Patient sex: F
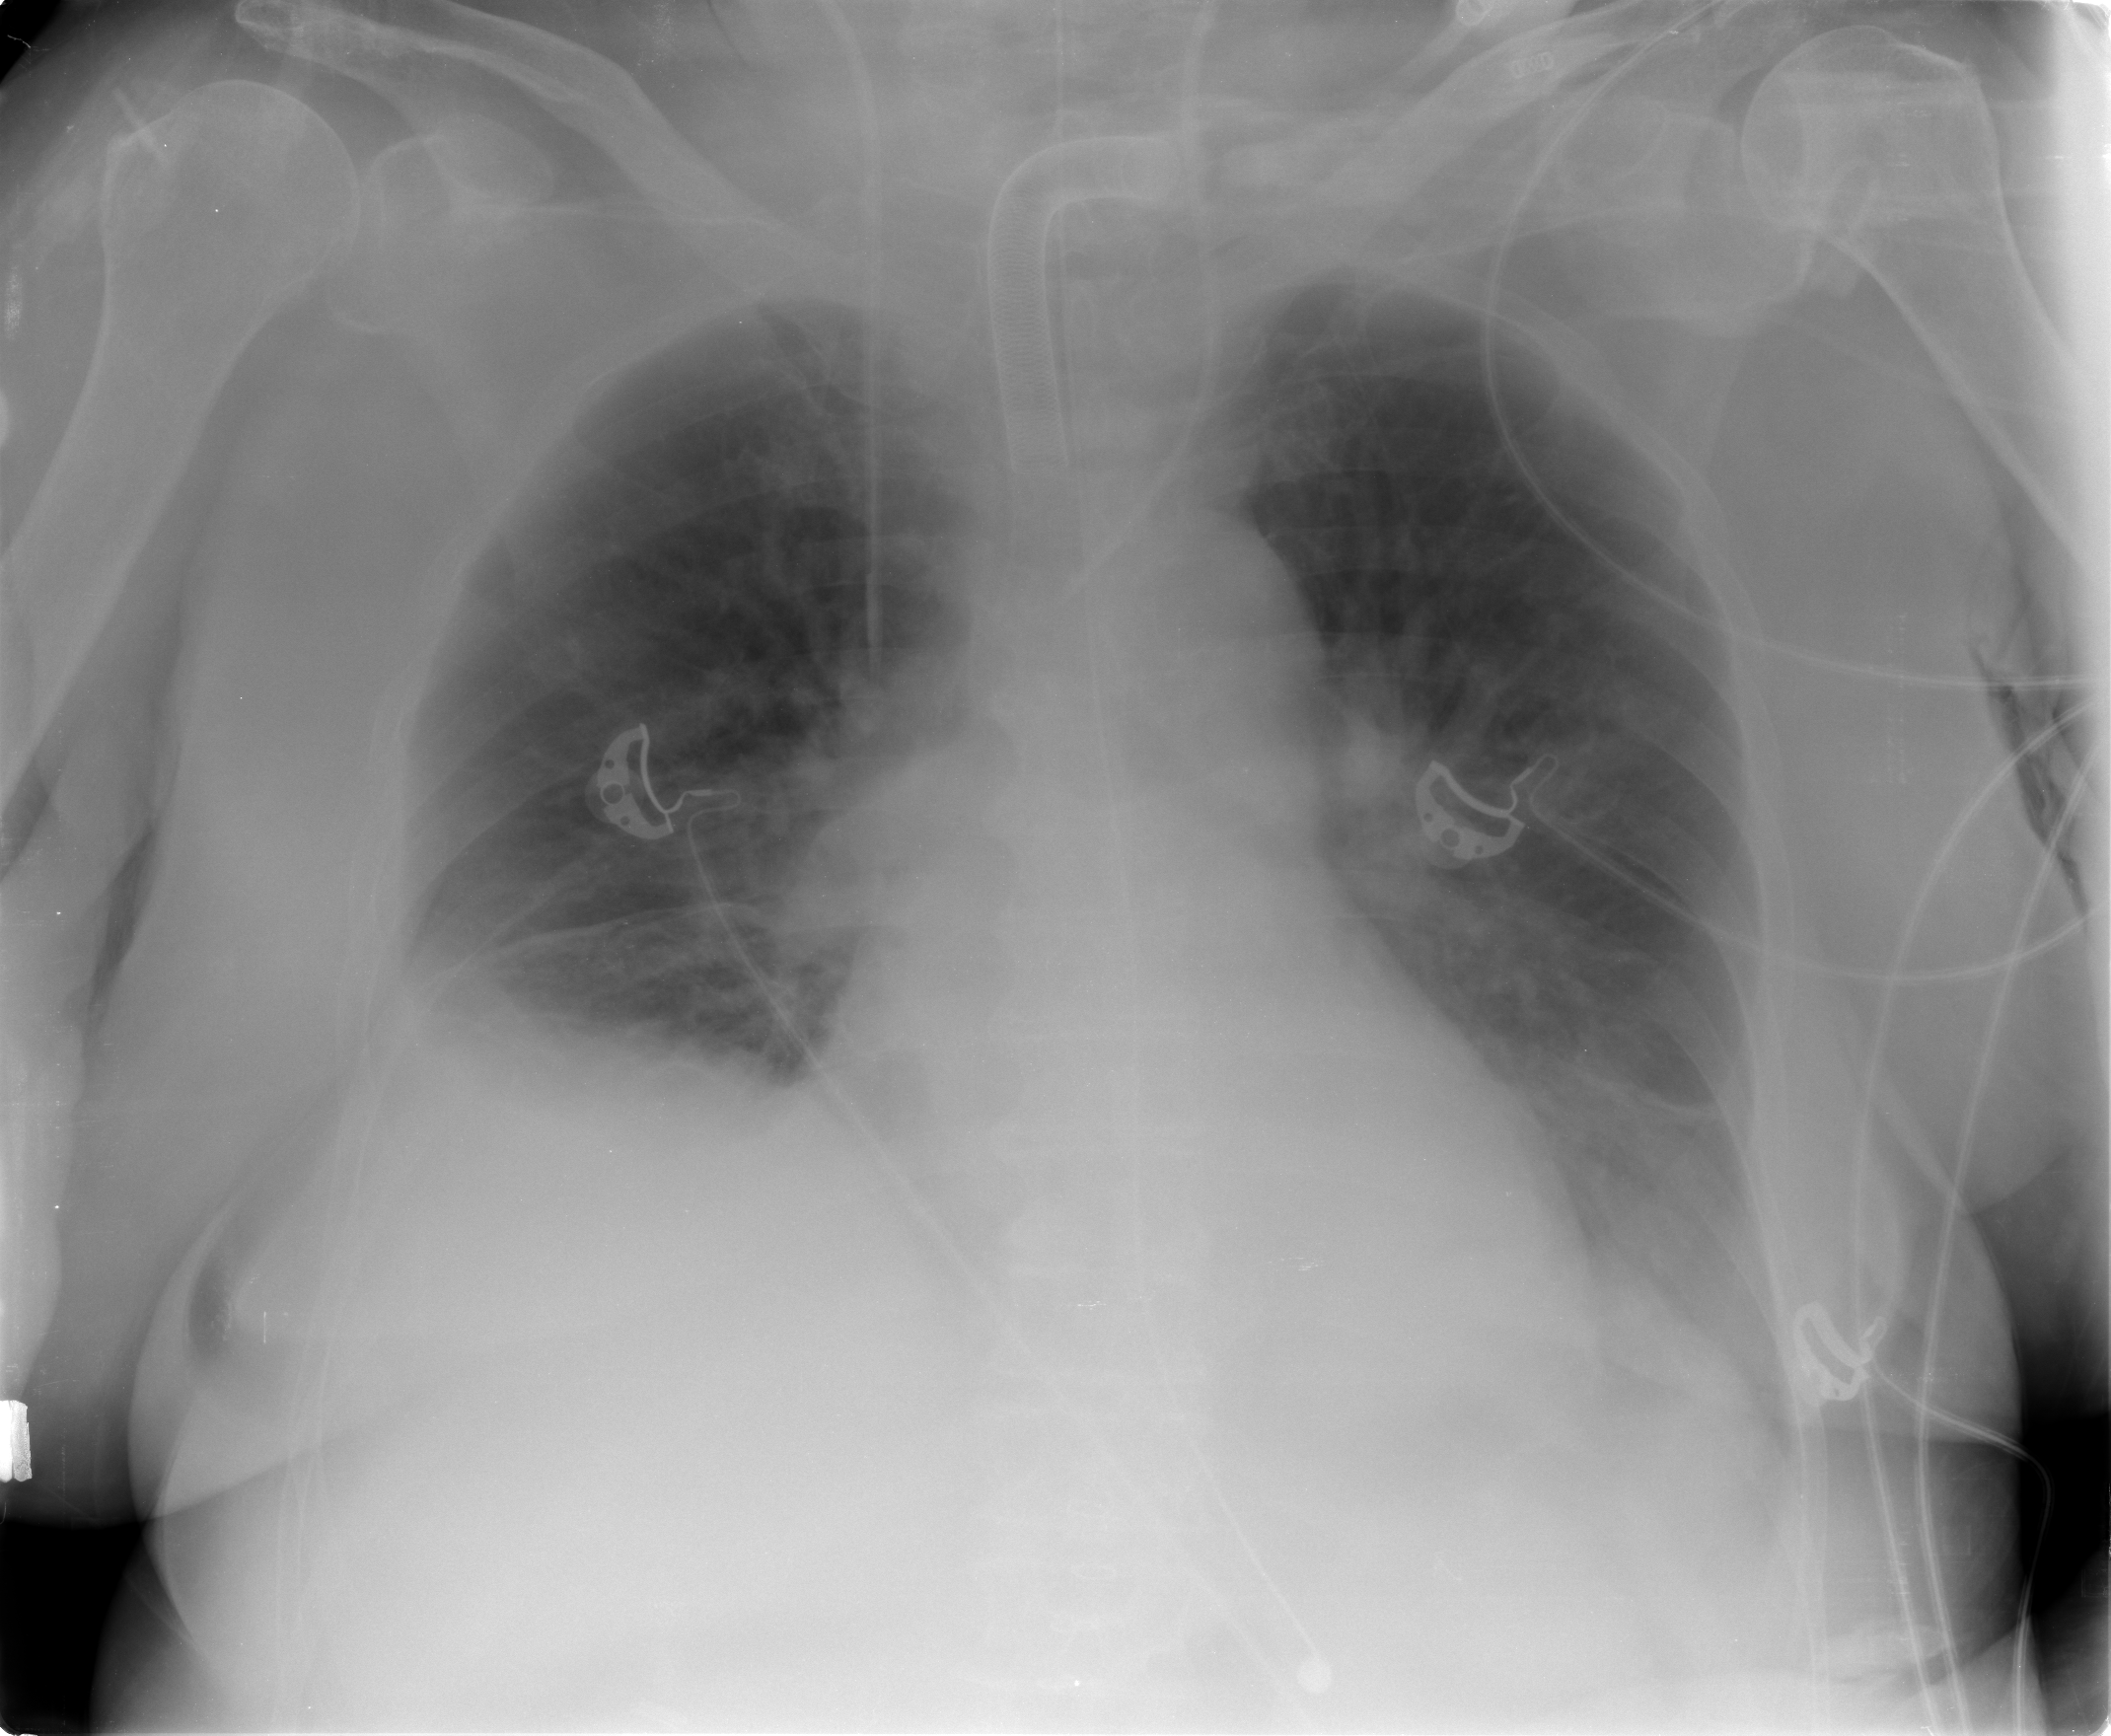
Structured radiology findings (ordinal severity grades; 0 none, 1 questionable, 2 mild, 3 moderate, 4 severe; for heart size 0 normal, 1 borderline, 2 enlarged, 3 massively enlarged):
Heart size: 1
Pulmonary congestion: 2
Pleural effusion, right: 2
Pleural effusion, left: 2
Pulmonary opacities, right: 1
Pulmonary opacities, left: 2
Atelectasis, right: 2
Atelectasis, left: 2